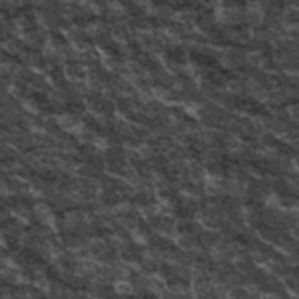
Label: frost